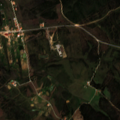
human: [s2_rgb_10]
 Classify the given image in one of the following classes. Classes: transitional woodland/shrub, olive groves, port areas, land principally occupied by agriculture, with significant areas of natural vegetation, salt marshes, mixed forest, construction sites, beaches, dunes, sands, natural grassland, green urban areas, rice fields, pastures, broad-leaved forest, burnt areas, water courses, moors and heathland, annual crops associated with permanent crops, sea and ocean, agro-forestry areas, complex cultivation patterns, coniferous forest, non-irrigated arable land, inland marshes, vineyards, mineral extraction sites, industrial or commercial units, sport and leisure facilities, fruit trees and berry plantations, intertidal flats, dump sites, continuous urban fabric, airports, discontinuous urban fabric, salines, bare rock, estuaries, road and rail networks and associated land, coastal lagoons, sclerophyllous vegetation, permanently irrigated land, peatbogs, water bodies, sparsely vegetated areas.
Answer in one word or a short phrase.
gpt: non-irrigated arable land, land principally occupied by agriculture, with significant areas of natural vegetation, coniferous forest, mixed forest, sclerophyllous vegetation, transitional woodland/shrub